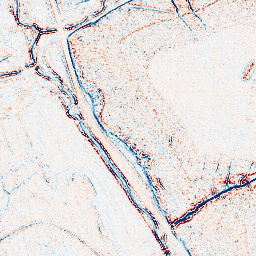
Category: edge_preserving
Decomposition family: bilateral
Decomposition parameters: d: 5
sigma_color: 150
sigma_space: 50
Upsampling method: sinc_hamming
Upsampling parameters: scale: 2
kernel_size: 4
Upsampling scale: 2